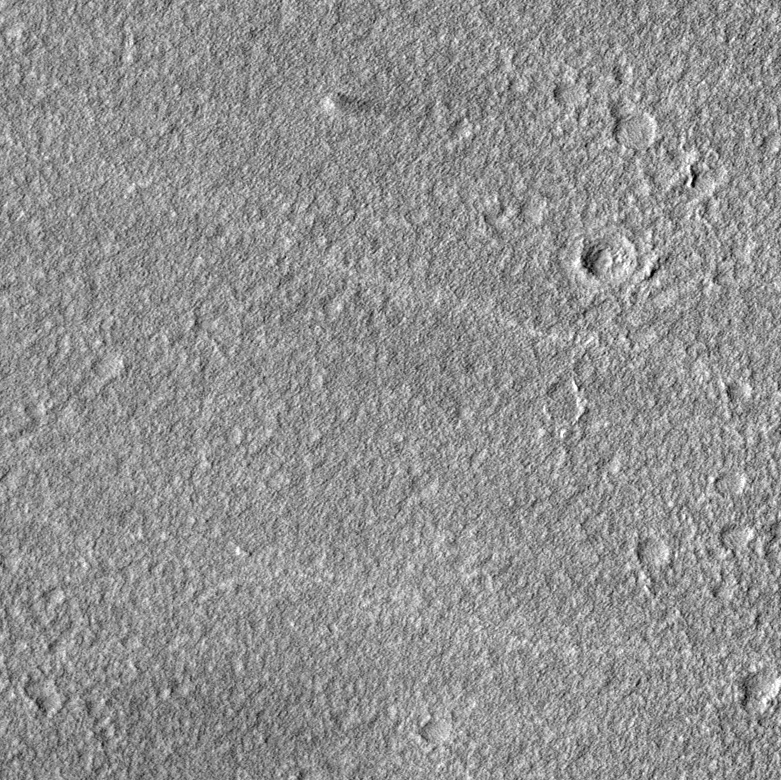
Label: dustdevil